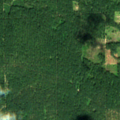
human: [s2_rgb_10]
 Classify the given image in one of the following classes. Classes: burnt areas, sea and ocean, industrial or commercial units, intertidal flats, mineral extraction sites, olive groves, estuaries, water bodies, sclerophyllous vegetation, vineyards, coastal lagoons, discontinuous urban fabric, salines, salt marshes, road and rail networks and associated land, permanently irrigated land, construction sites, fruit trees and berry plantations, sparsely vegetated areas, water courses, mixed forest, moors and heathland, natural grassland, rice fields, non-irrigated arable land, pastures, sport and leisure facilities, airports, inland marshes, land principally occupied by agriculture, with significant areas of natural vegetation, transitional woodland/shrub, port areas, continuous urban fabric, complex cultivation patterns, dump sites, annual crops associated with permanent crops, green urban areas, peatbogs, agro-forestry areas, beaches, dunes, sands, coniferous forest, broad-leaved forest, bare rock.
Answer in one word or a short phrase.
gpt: coniferous forest, transitional woodland/shrub